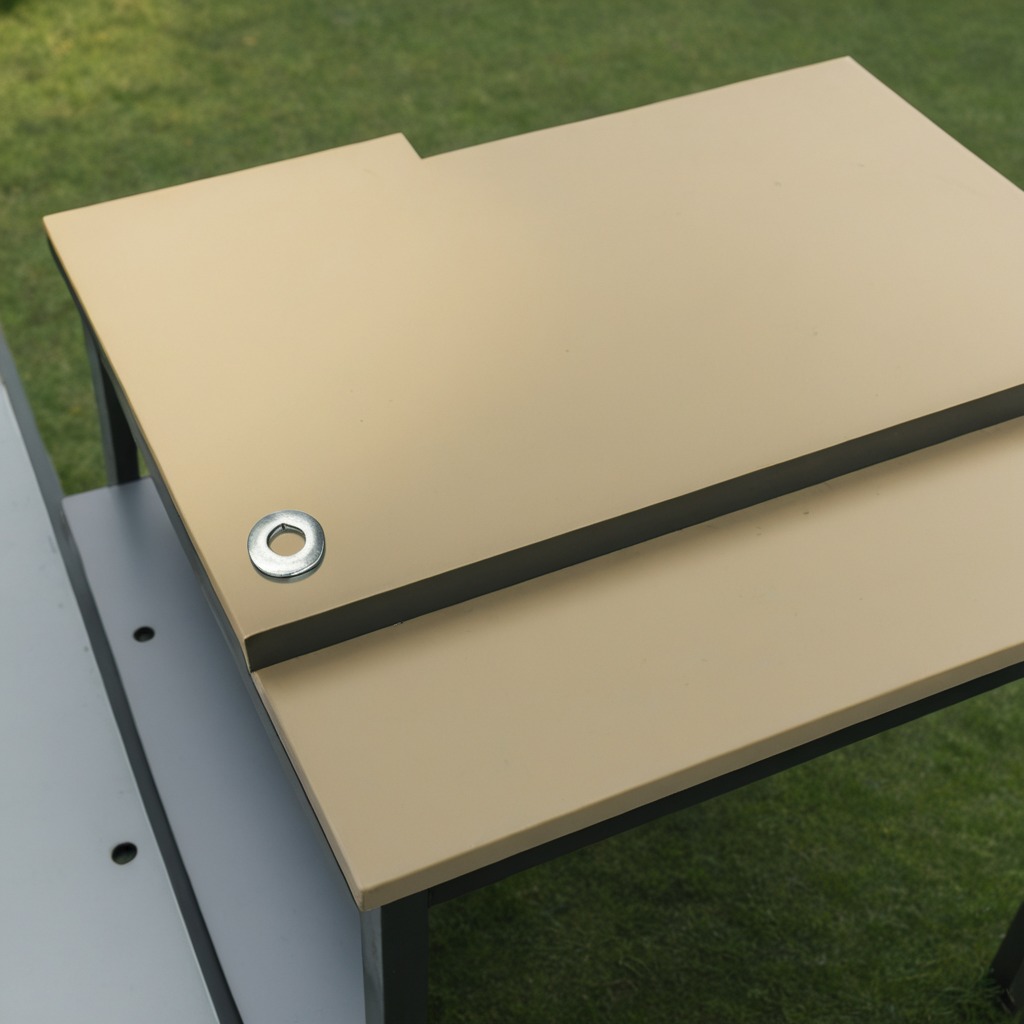
A flat metal washer is lying on the textured surface of a utility table.